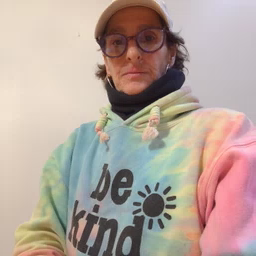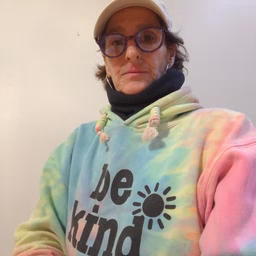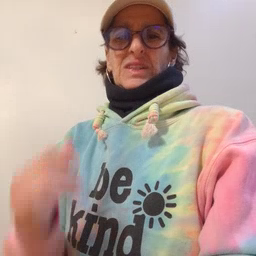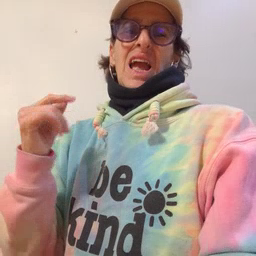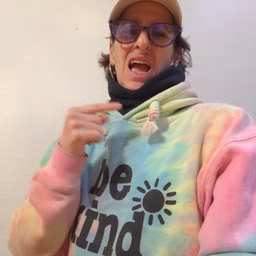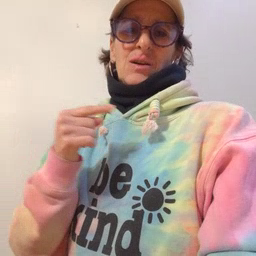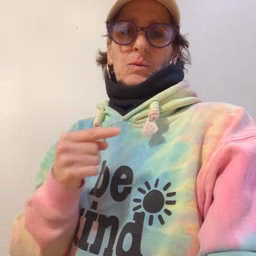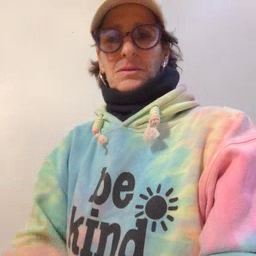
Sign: owie